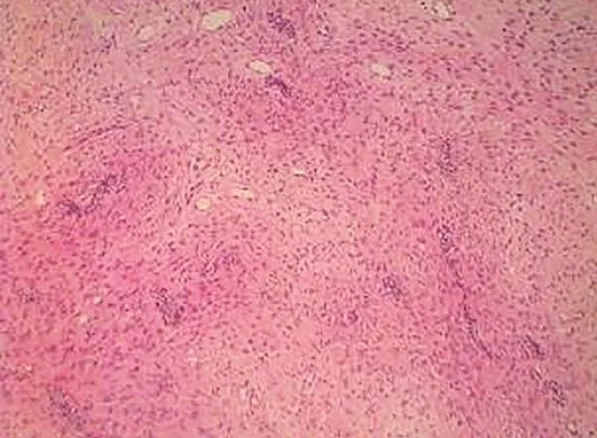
Islands of odontogenic epithelium within a cellular fibrous stroma (10x).
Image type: pathology (h&e)